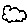
Label: cloud